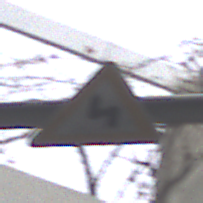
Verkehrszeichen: DoppelkurveZunaechstLinks
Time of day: Midday
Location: Roofed (Urban)
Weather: Overcast
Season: NotSpecified
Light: Artificial